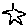
Label: star